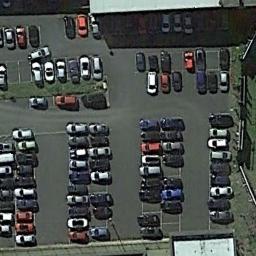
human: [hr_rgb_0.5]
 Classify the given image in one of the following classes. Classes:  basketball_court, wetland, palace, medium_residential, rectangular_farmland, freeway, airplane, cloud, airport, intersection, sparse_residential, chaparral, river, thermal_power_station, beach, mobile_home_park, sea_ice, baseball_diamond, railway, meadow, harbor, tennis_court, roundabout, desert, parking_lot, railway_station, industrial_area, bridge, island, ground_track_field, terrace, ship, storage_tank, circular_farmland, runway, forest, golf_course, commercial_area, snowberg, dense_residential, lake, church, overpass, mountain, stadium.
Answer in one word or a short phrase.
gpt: parking_lot